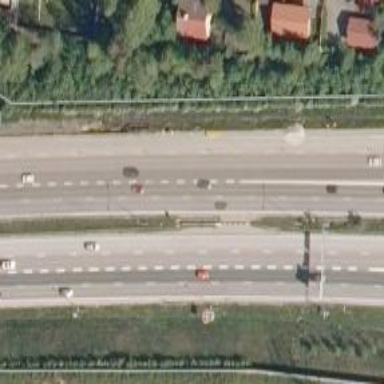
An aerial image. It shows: Asphalt motorway.